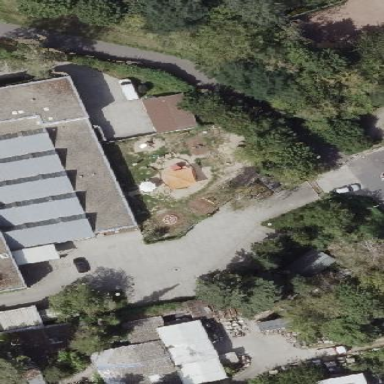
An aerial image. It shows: Kindergarten.